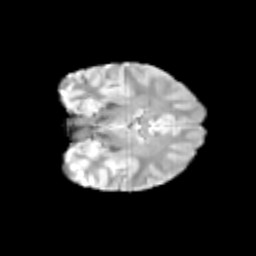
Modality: T2w
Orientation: coronal
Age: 11
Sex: female
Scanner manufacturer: siemens
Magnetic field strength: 3 T
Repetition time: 3.8 s
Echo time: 0.07 s